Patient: sex M, age 71
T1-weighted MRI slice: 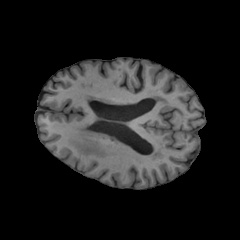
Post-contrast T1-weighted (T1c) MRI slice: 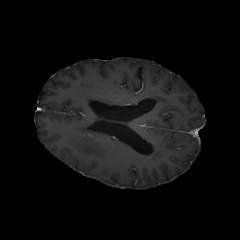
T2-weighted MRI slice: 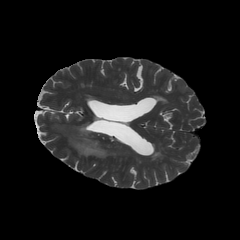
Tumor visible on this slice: yes
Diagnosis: Glioblastoma, IDH-wildtype
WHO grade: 4